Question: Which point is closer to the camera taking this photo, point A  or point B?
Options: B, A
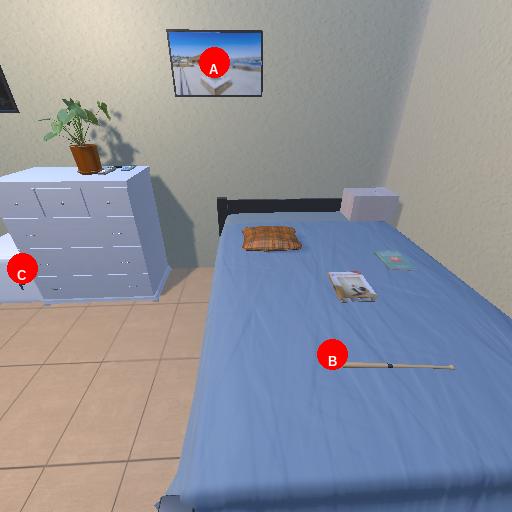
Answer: B